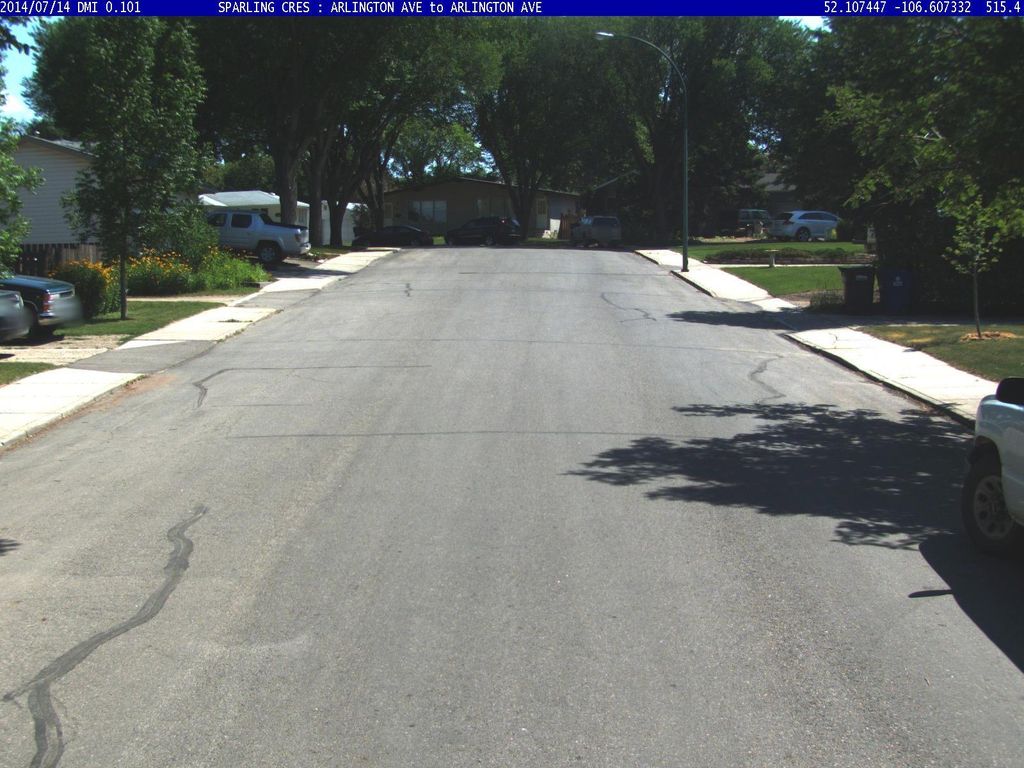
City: saskatoon